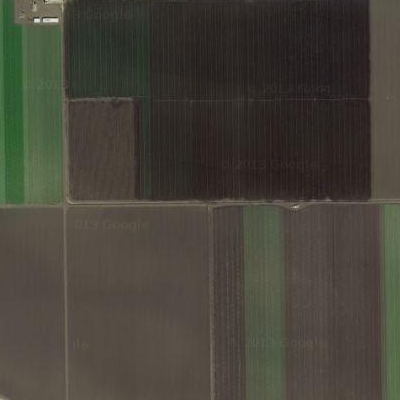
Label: bField